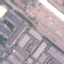
Land use / land cover: Industrial